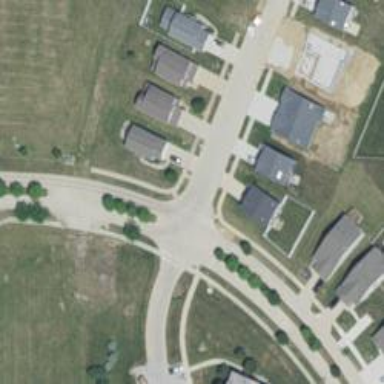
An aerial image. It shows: Residential road.